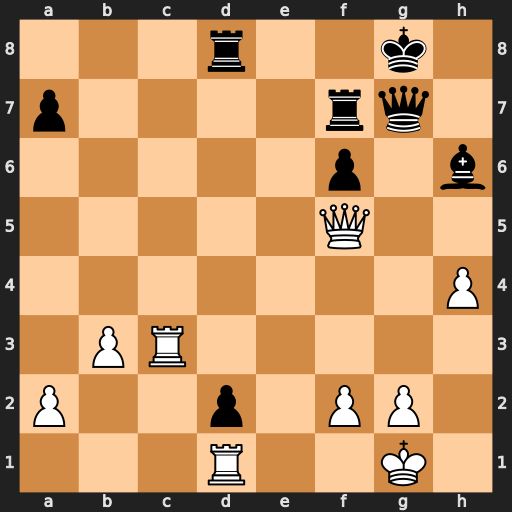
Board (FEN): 3r2k1/p4rq1/5p1b/5Q2/7P/1PR5/P2p1PP1/3R2K1
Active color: w
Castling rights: -
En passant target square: -
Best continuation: Rg3 Qxg3 fxg3